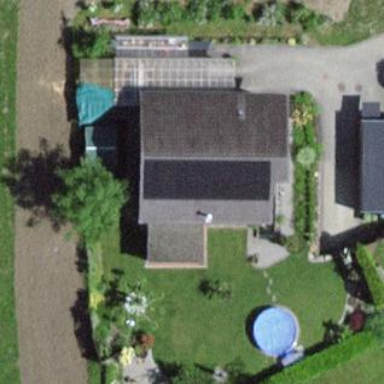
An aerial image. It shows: Gabled roof house.